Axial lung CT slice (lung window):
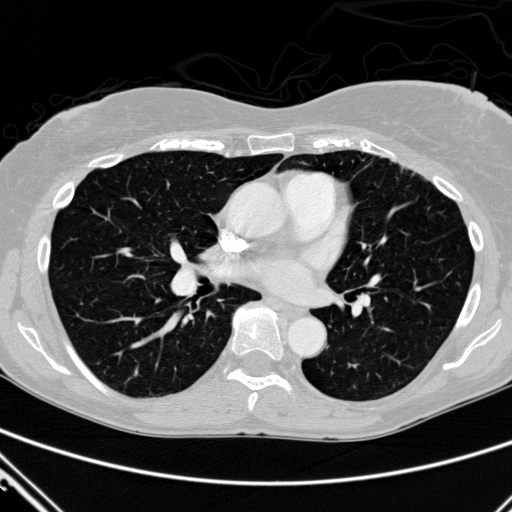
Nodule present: no